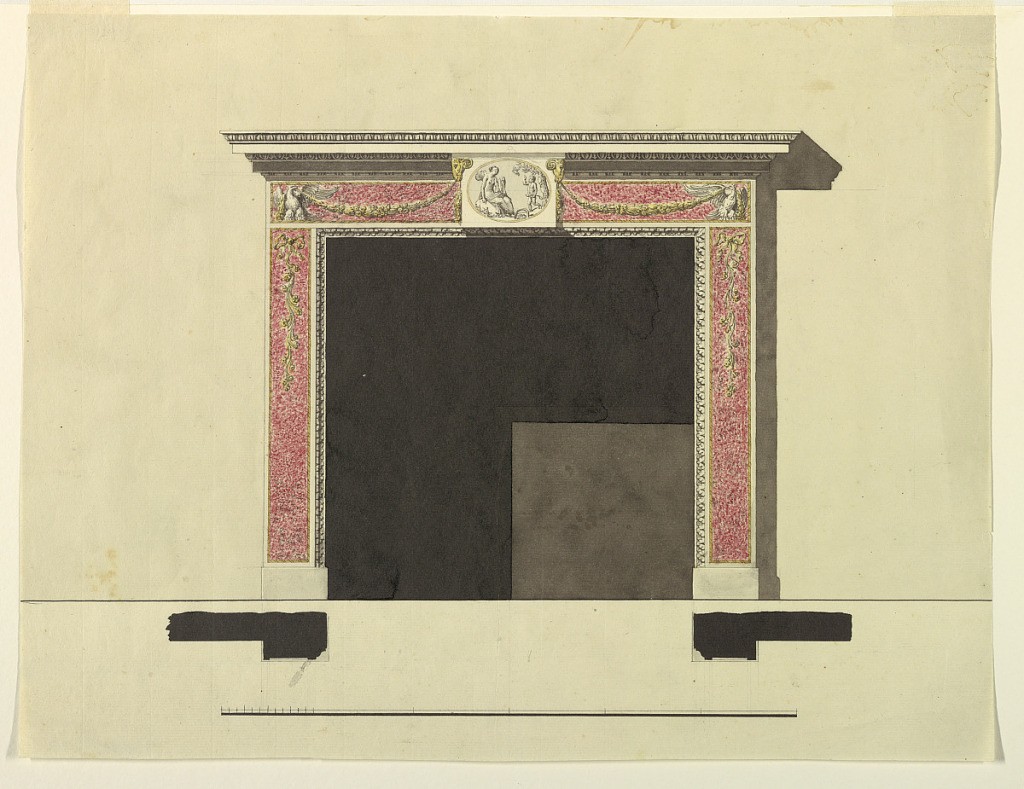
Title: Design for a Chimneypiece
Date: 1780–1800
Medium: Graphite, pen and ink, brush and watercolor on paper
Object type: Drawing
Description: The fireplace is framed by moldings which stand upon the same bases as the lateral pilaster strips. The panels of the latter and those of the frieze are of marble. The first ones are decorated with twigs hanging from bowknots. In front of the frieze and of the lower part of the entablature is an oblong with an ovoidal representation of Psyche and Cupid. Ramheads are the upper corners supporting festoons the outer ends of which drag over eagles standing at the corners. Shadow, base line, plans, scale as in 1938-88-8199.